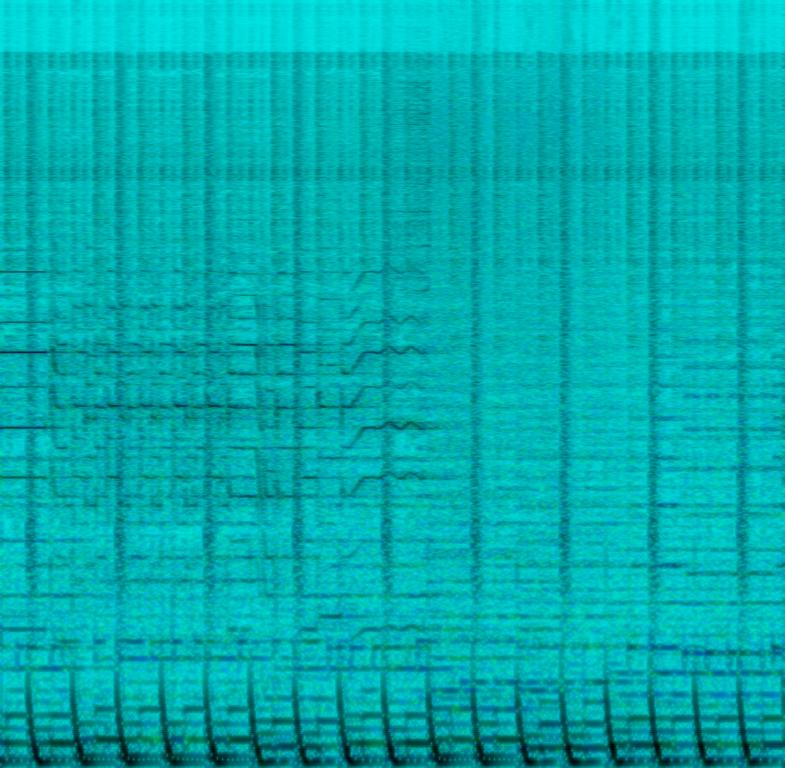
This is an instrumental cover of a J-pop music piece. There is no singer in this piece. The melodic background consists of the keyboard and the bass playing a repeated theme. There is a synth solo with an electric guitar sound being played as the lead. In the rhythmic background, there is a fast tempo electronic drum beat. The atmosphere is danceable and energetic. This piece can be used in the soundtrack of a car racing video game. It could also be used in the soundtrack of an anime during competitive scenes.